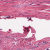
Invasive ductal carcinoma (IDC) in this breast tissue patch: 0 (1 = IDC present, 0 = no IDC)